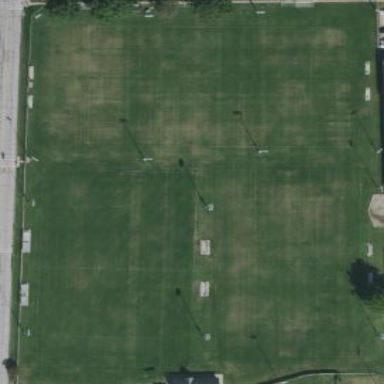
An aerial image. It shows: Soccer pitch with grass surface for leisure land.